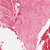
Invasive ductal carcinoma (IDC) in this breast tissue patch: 0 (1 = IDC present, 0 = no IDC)